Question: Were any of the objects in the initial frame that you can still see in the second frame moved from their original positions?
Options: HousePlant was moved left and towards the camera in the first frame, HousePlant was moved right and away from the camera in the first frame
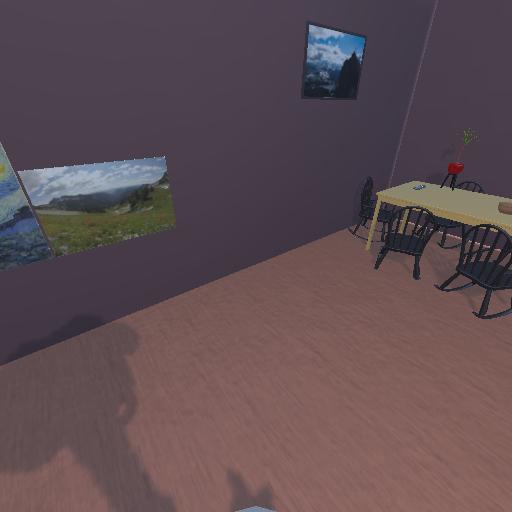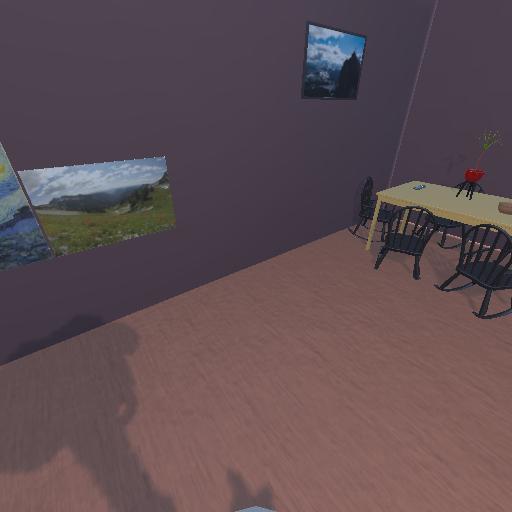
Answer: HousePlant was moved left and towards the camera in the first frame